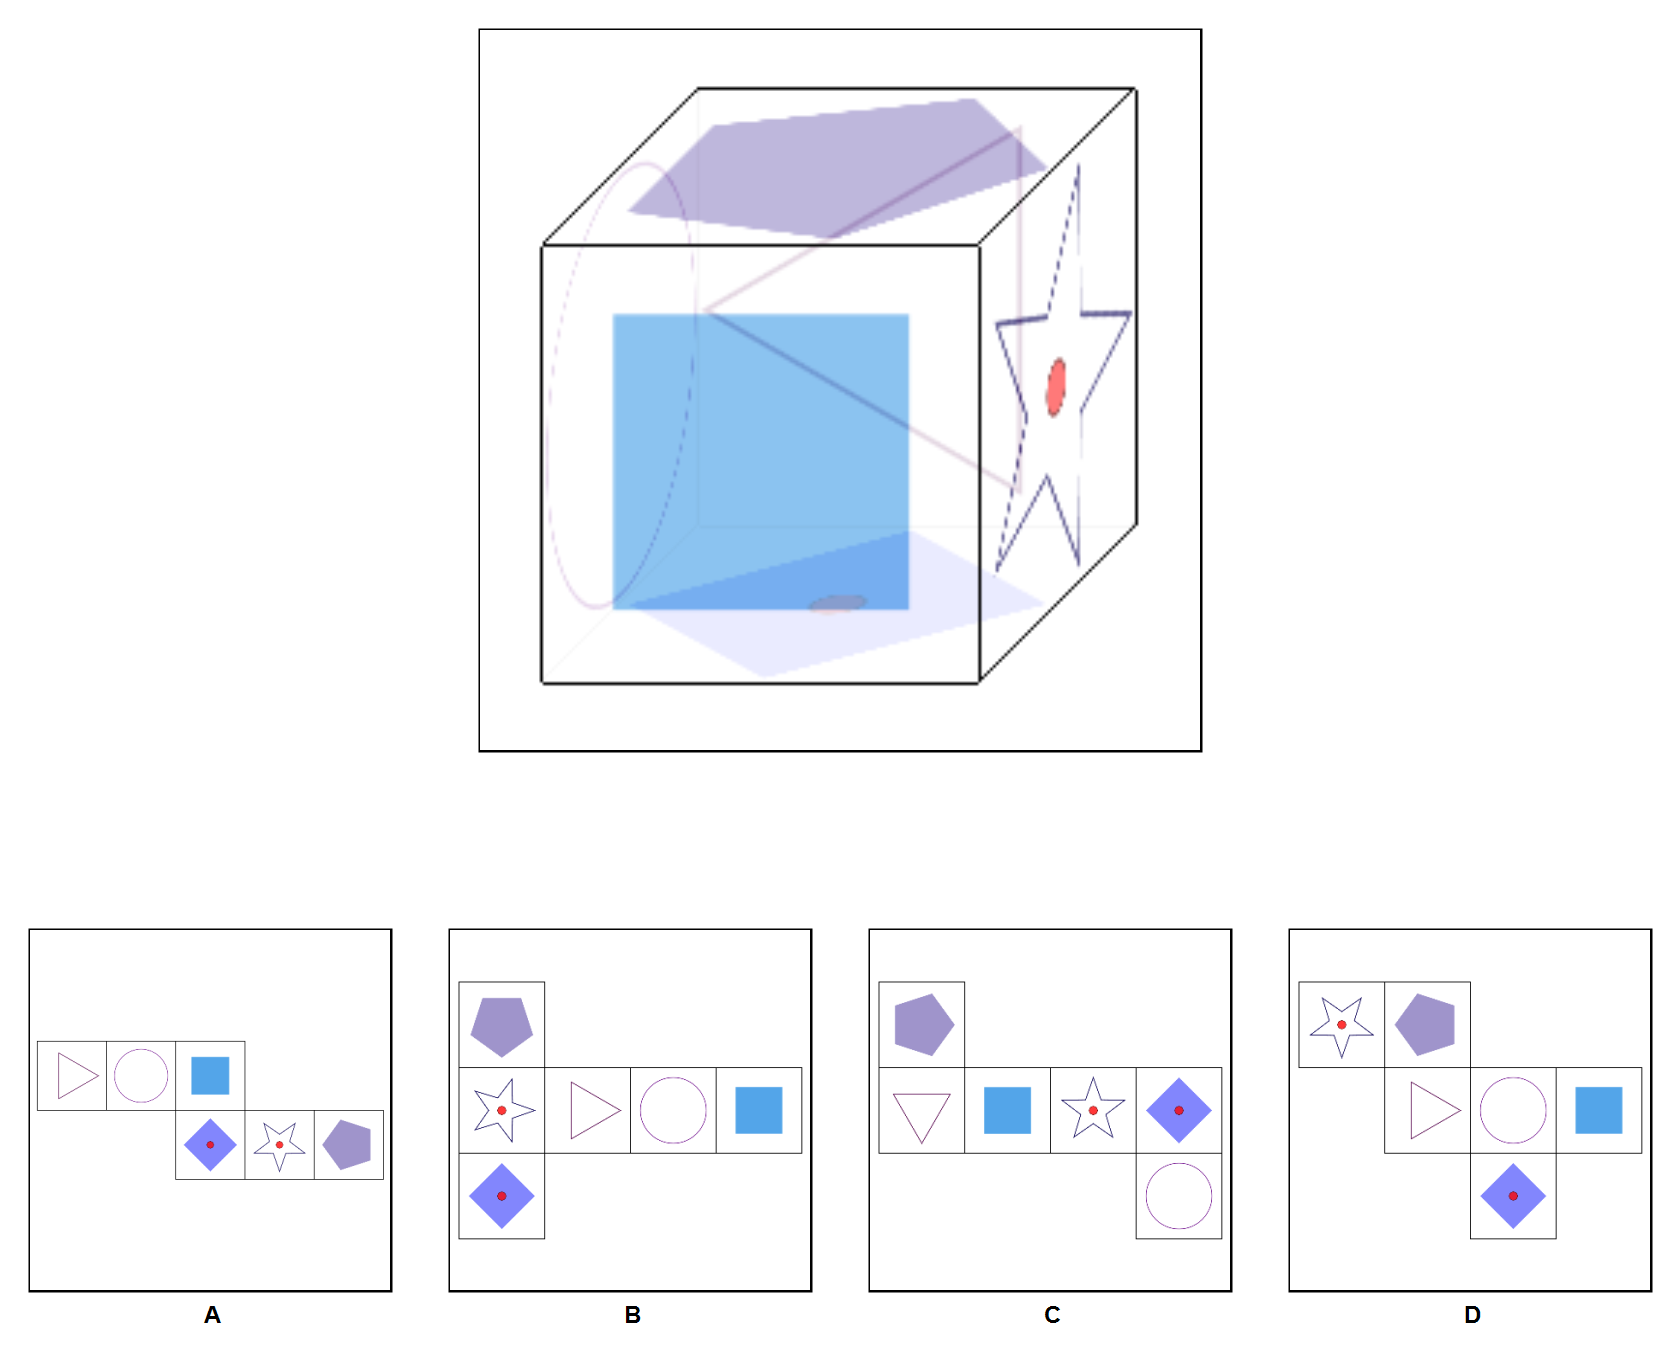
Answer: C